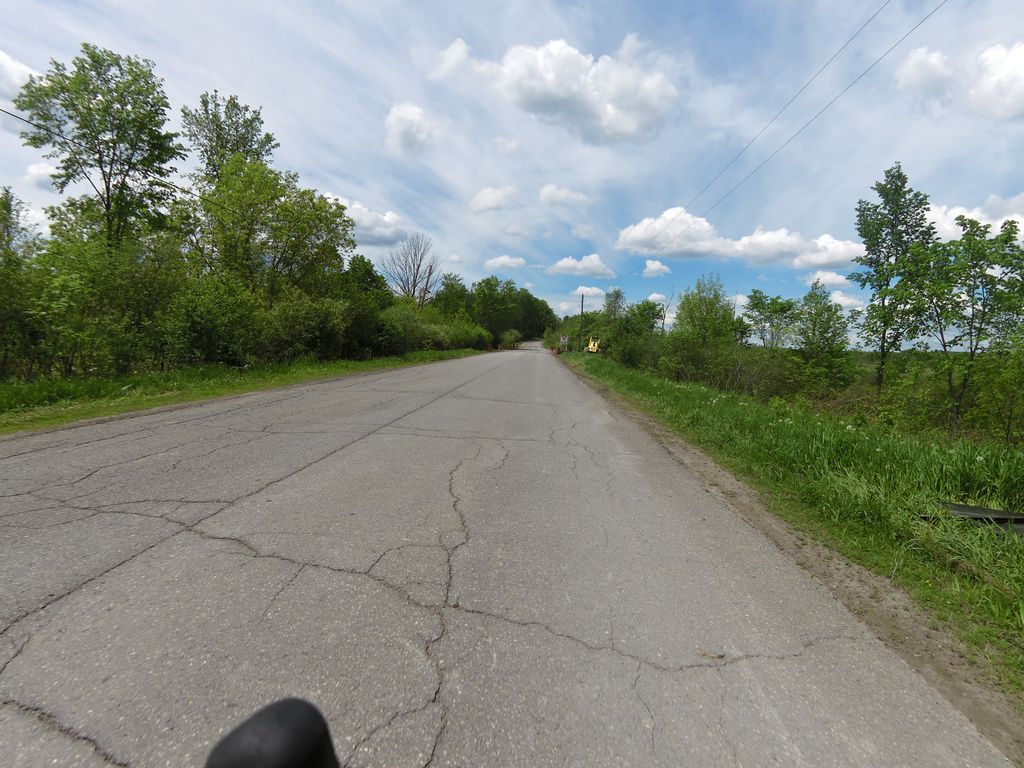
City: ottawa-gatineau